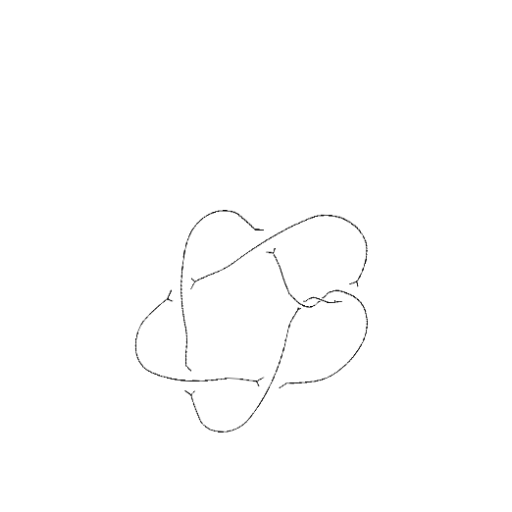
Crossing number: 7